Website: crate-barrel
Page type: customer-info-address
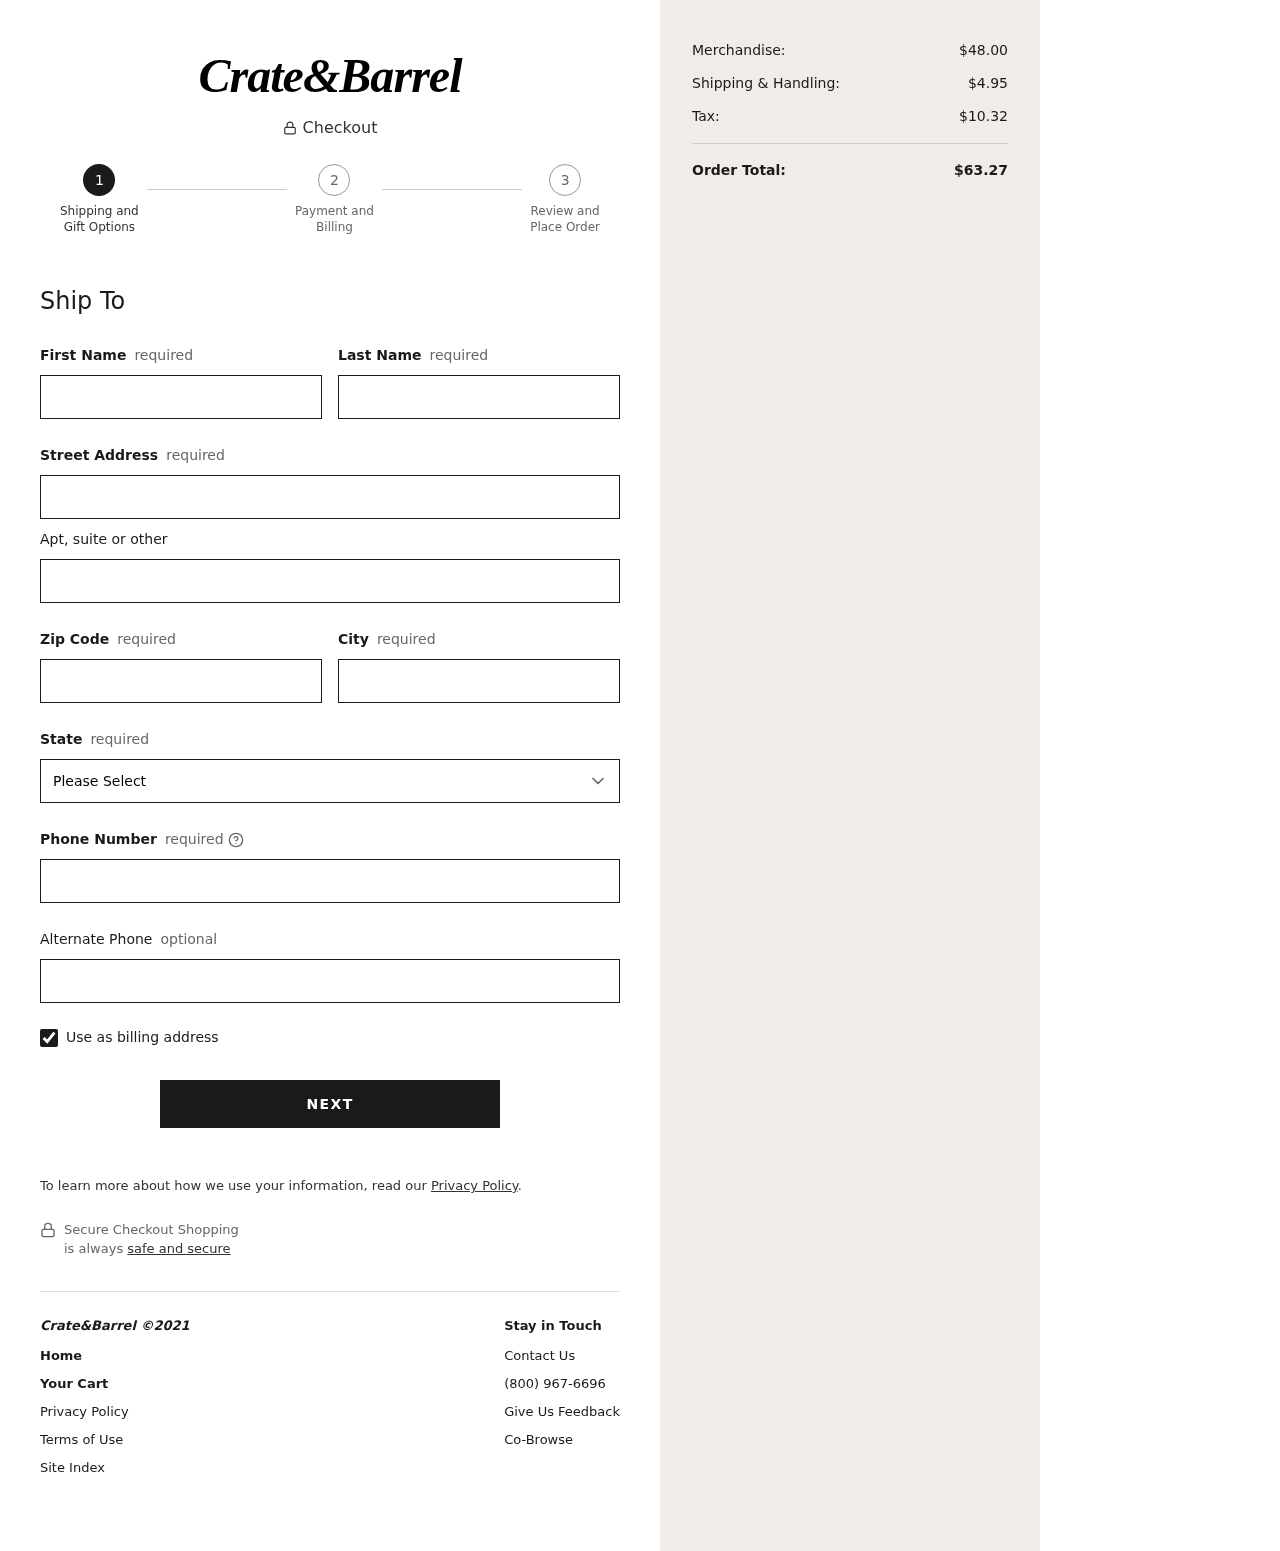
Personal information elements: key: PII_STATE
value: South Carolina
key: PII_FIRSTNAME
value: Brian
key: PII_LASTNAME
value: Tran
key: PII_STREET
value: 3596 Timothy Village Apt. 049
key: PII_POSTCODE
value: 08585
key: PII_CITY
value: Lake Ruthberg
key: PII_PHONE
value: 8635473939
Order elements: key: ORDER_SUBTOTAL
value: $48.00
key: ORDER_SHIPPING_COST
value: $4.95
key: ORDER_TAX
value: $10.32
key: ORDER_TOTAL
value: $63.27